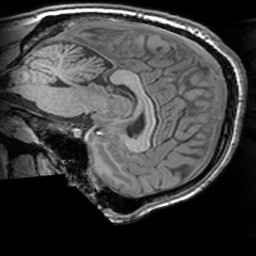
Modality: T1w
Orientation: sagittal
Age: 21
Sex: male
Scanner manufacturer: siemens
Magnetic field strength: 3 T
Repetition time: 1.63 s
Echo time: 0.00311 s